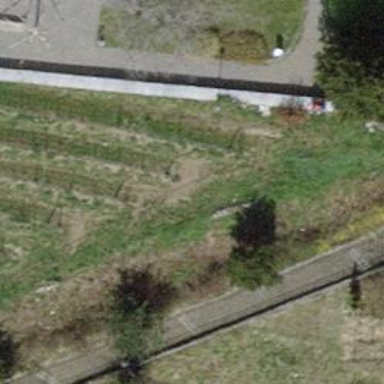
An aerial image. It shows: Retaining wall.